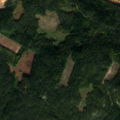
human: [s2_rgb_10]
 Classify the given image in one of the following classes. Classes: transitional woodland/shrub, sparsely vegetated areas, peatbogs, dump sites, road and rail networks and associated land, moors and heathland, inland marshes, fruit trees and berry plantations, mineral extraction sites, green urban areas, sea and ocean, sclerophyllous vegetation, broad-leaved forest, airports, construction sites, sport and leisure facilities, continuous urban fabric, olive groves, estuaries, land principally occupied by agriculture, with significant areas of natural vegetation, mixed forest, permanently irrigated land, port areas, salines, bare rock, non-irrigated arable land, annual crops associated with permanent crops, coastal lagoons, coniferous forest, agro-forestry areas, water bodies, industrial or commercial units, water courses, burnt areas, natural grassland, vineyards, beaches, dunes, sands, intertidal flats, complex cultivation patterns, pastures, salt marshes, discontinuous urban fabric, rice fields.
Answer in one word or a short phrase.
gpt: non-irrigated arable land, land principally occupied by agriculture, with significant areas of natural vegetation, coniferous forest